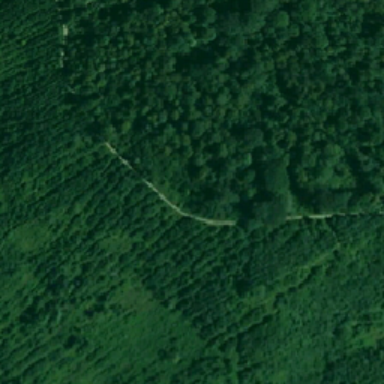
This is grassland trees roads .